Question: I have a popover with a 'UITableViewController' as the content view controller. The table view has a 'UISearchBar' as its header view.
Everything is ok on iOS 6, but on iOS 7 the app crashes when closing the popover giving this error:
'''
*** -[UIView release]: message sent to deallocated instance 0x118a9bf0
'''

Any idea about the possible cause for this crash?
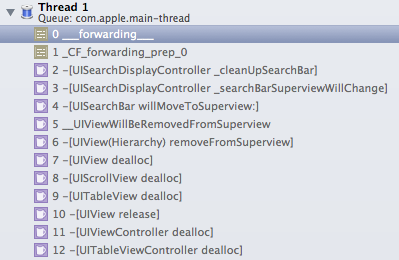
Answer: This is how I fixed it. I set the table's header view to 'nil' when the view controller is being deallocated:
'''
- (void)dealloc {
self.tableView.tableHeaderView = nil;
}
'''
Though, this doesn't explain the real reason for the crash.